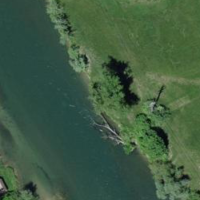
EUNIS habitat code: 15
Species observed at this site:
Mergus merganser